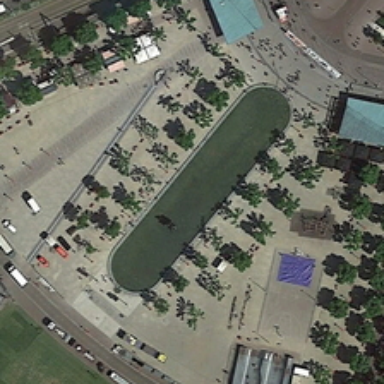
Four green flower beds are in the center of the square .